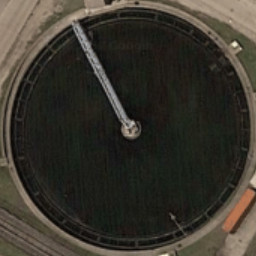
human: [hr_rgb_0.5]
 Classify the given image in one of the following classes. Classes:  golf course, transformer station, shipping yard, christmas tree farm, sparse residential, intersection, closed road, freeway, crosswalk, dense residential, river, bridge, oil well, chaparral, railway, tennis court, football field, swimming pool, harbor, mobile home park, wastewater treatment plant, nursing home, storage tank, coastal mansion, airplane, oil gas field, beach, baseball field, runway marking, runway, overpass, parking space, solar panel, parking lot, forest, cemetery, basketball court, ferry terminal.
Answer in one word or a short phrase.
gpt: wastewater treatment plant